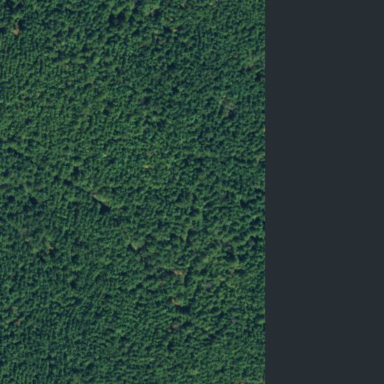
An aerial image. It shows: Evergreen forest with needle-leaved trees.